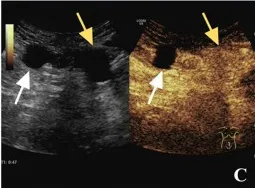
Abdominal ultrasonography, contrast-enhanced ultrasound (CEUS) of case. CEUS showed hyper-enhancement of the large mass (yellow arrow) and no enhancement of the small mass (white arrow) in the arterial stage.
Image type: radiology (ultrasound)